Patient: sex M, age 44
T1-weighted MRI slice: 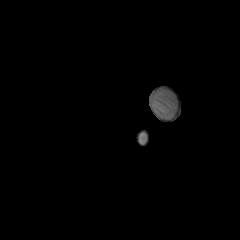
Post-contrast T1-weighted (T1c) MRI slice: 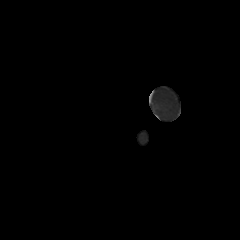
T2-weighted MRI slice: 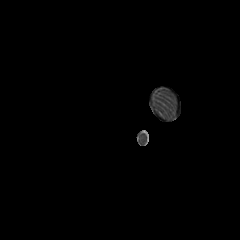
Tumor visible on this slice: no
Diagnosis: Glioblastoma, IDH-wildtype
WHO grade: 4